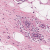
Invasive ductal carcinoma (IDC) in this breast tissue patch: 0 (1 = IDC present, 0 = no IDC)